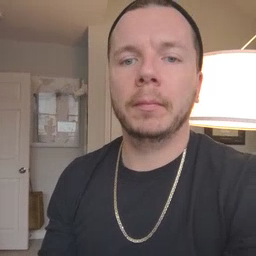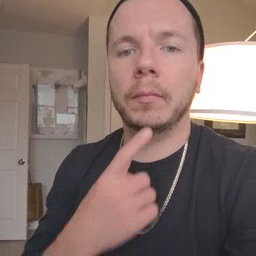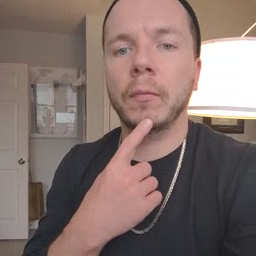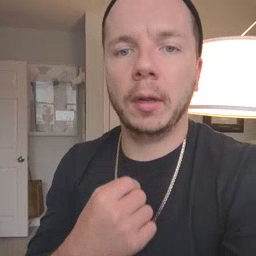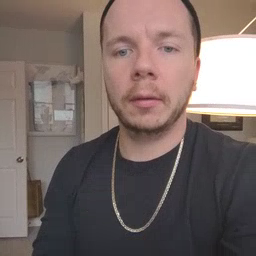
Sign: red